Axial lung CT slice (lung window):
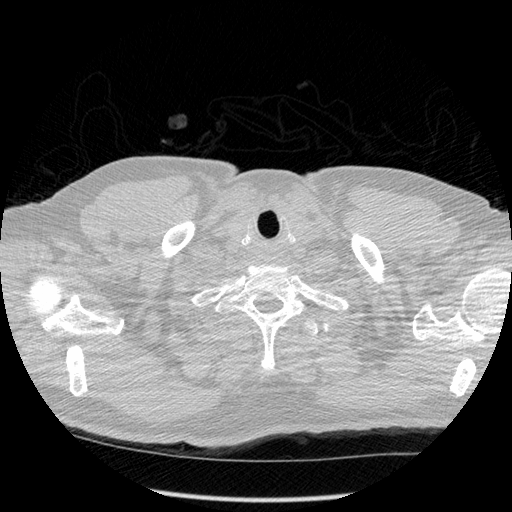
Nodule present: no